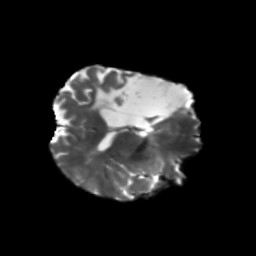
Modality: T2w
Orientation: axial
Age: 46
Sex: female
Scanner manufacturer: siemens
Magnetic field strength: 3 T
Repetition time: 5.47 s
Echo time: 0.0854 s